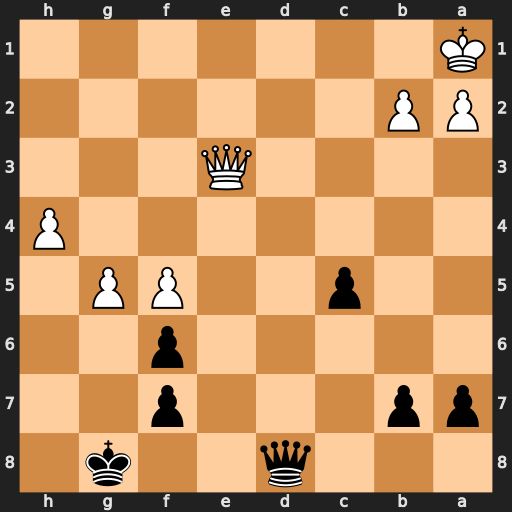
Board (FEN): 3q2k1/pp3p2/5p2/2p2PP1/7P/4Q3/PP6/K7
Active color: b
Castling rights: -
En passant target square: -
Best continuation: Qd1+ Qc1 Qxc1#